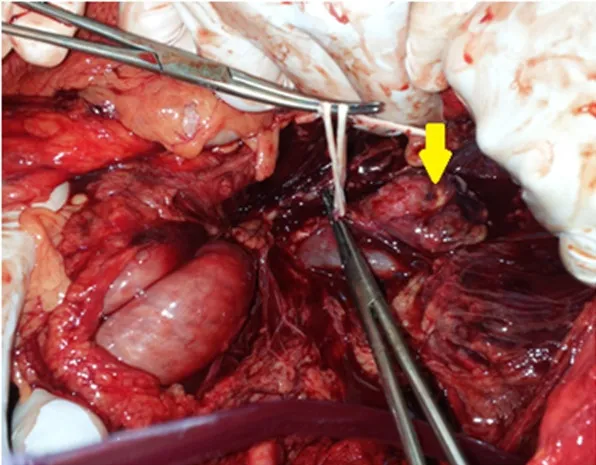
Per-operative view showing adrenal tumor (arrow) with extensive retroperitoneal hemorrhage.
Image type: medical_photograph (other_medical_photograph)